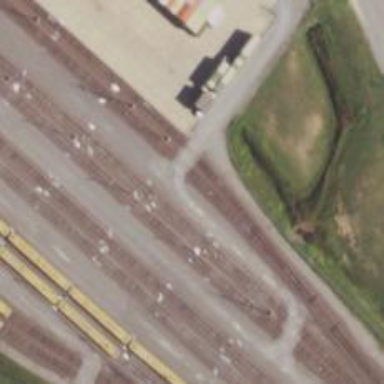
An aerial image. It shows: Railway level crossing.